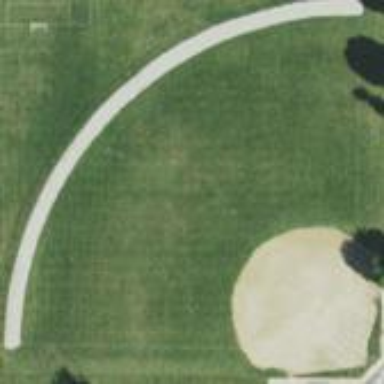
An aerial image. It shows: Baseball pitch for leisure and sports activities.